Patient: sex M, age 76
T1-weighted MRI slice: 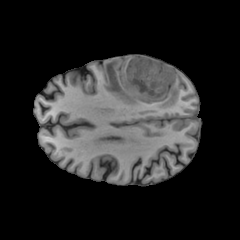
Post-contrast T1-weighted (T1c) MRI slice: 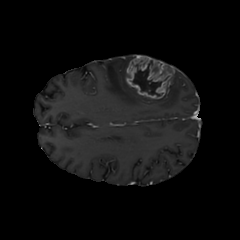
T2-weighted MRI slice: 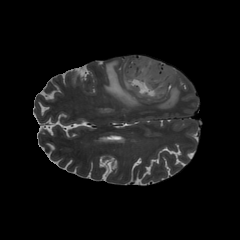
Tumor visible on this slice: yes
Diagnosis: Glioblastoma, IDH-wildtype
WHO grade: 4